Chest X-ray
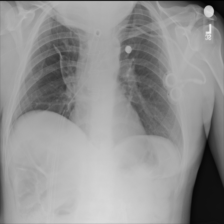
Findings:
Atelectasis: negative
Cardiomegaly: negative
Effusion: negative
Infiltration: negative
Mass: negative
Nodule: negative
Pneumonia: negative
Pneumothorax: negative
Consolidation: negative
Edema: negative
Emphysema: negative
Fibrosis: negative
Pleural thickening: negative
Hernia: negative